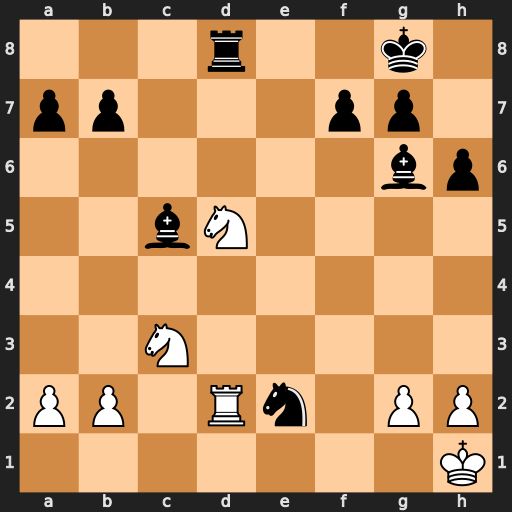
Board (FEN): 3r2k1/pp3pp1/6bp/2bN4/8/2N5/PP1Rn1PP/7K
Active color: w
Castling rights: -
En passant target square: -
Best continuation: Nf6+ Kf8 Rxd8+